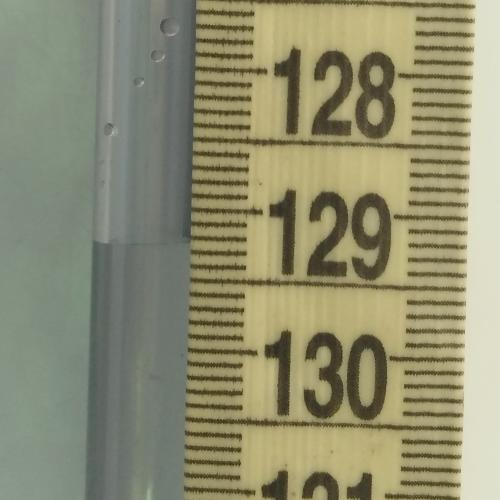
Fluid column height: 129.2 cm